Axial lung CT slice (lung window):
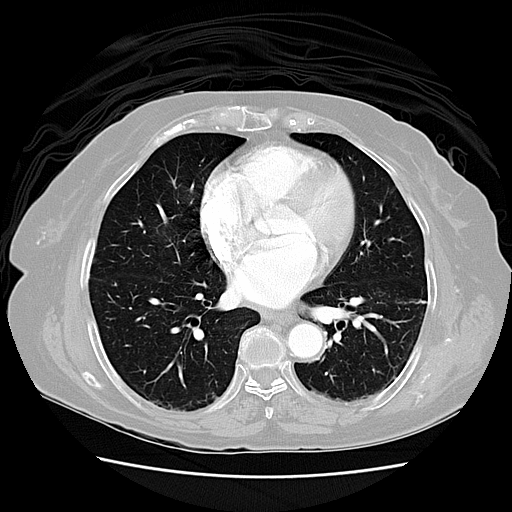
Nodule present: no